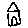
Label: house